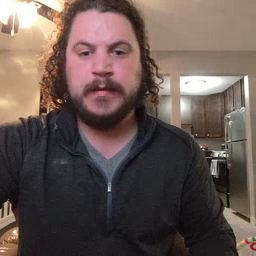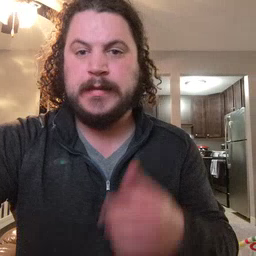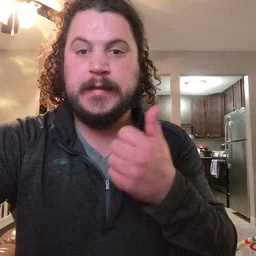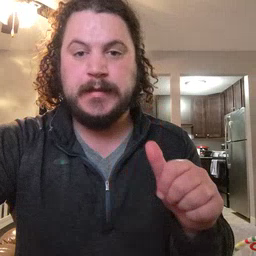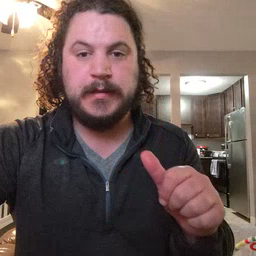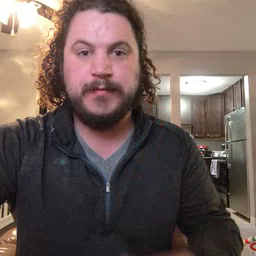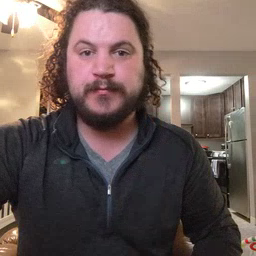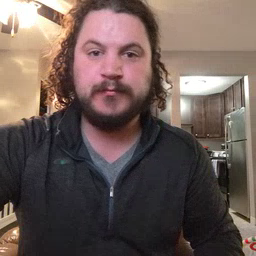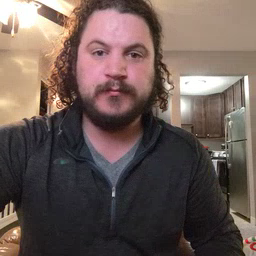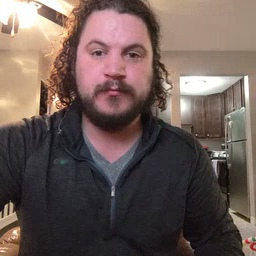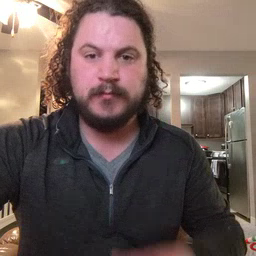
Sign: any